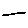
Label: line